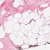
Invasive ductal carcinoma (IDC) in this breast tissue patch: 0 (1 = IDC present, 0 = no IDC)